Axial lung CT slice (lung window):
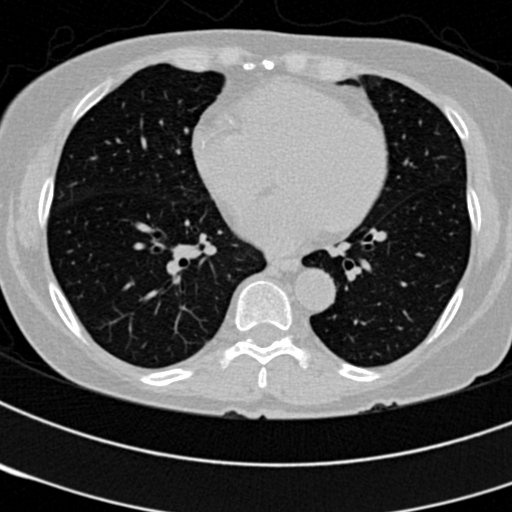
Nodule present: no